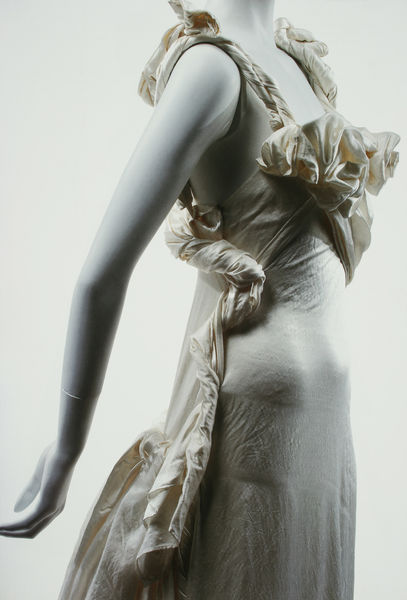
Titel: Kleid
Künstler: Yohji Yamamoto
Standort: Kyoto (Japan)
Institution: Kyoto Costume Institute
Schlagwörter: frau, kleid, weiss, mode, stoff, seide, braut, rüschen, abendkleid, foto, fotografie, photographie, puppe, gedreht, photo, gerafft, statue, idk, hot woman